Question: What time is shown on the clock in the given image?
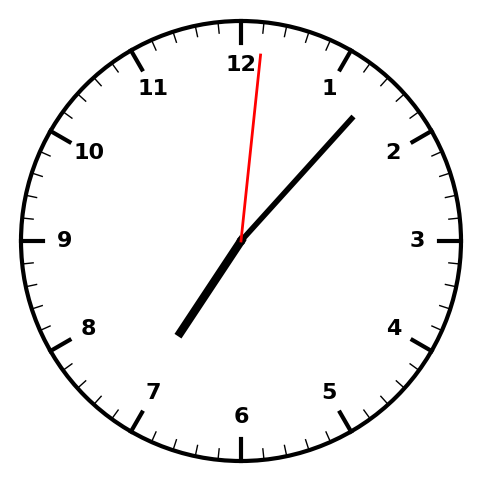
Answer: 07:07:01